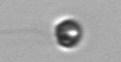
Label: flagellate